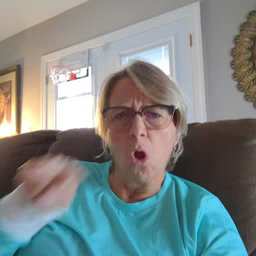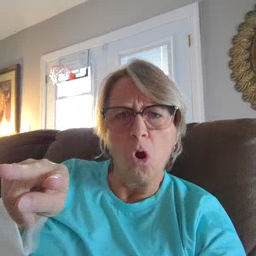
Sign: look